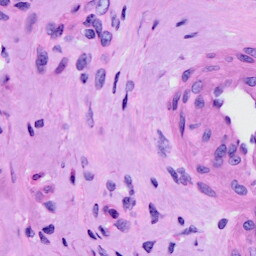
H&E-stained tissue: Cervix